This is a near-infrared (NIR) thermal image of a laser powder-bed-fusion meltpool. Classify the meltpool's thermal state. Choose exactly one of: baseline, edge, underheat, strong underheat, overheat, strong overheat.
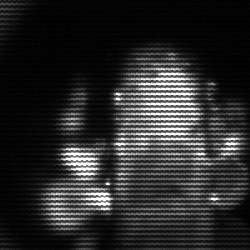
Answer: strong underheat